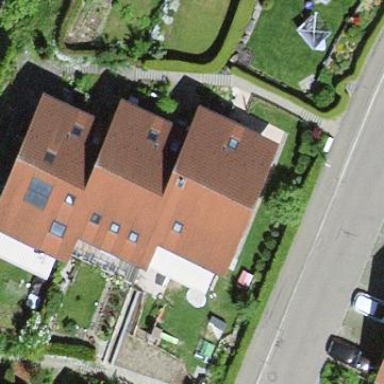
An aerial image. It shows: House with gabled roof oriented across.